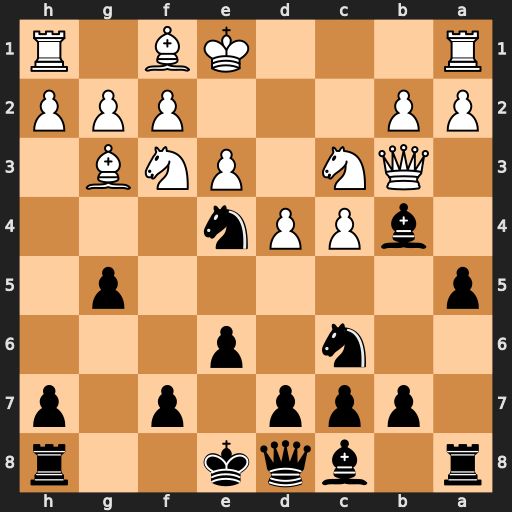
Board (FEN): r1bqk2r/1ppp1p1p/2n1p3/p5p1/1bPPn3/1QN1PNB1/PP3PPP/R3KB1R
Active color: b
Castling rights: KQkq
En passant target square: -
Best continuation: a4 Qc2 a3 Rb1 axb2